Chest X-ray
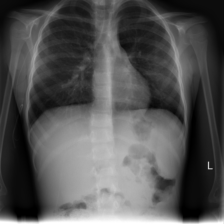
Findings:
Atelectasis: negative
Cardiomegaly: negative
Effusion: negative
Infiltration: negative
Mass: negative
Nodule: negative
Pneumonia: negative
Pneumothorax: negative
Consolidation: negative
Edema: negative
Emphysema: negative
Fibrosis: negative
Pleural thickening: negative
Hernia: negative